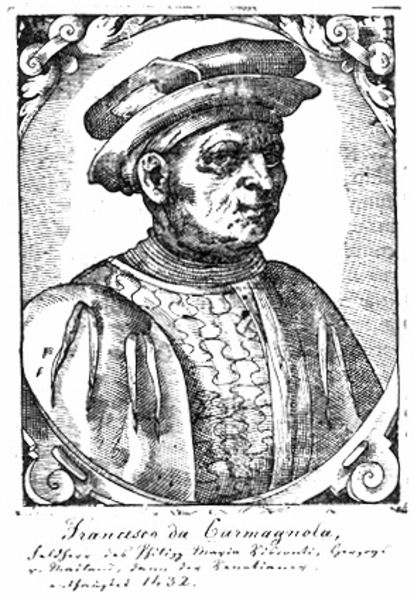
Titel: Bildnis des Francesco Bussone da Carmagnola
Künstler: Tobias Stimmer
Institution: (Seriendruck)
Schlagwörter: kopf, mann, schatten, umhang, weiß, grau, hintergrund, hut, kleid, licht, mund, nase, ohr, schwarz, stirn, blick, muster, ornament, alt, jacke, jung, kappe, mütze, augen, falten, gesicht, kleidung, kragen, rahmen, ärmel, bildnis, hals, portrait, porträt, signatur, auge, gewand, mantel, adel, brustbild, kinn, lippe, lippen, puffärmel, renaissance, schulter, schultern, oval, rund, tondo, adlig, kopfbedeckung, holzschnitt, schrift, bogen, grafik, graphik, schattierung, monochrom, hat, priest, robes, white, aristocracy, black, face, falte, gray, grey, kartusche, nose, old, inschrift, verzierung, mimik, print, wange, krempe, alter, knabe, buch, medaillon, umrahmung, druck, schwarz weiss, schraffur, stich, dreiviertel, illustration, text, herrscher, fürst, kursiv, untertitel, schnörkel, barett, harnisch, jüngling, profile, halbprofil, voluten, seitenprofil, oberteil, man, wams, ear, head, eyes, male, schnecke, kupferstich, black and white, frame, chin, mouth, old man, spirale, abbildung, legende, person, human, vest, antique, schirft, italian, artist, ears, study, engraving, reformation, eye, buchillustration, book, shoulders, italiener, cheek, profik, hur, knappe, rollwerk, forehead, round, brustporträt, evil, sleeves, manuscript, francesco, ugly, reformationsdruck, papal, garmagnola, gurmagnela, gurmagnola, heller hintergrund, t, neckline, könog, ovalesmedaillon, rahmen um das bild, schrift unter dem bild, brows, grafok, n, name, ink drawing, regal, 1632, mannometer, figured, 1432, wrinkly, headshot, faceplate, carmagnola, semi-profile